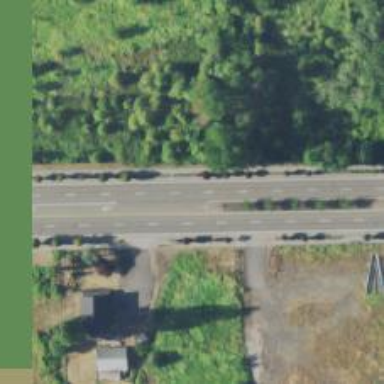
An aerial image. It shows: Retail area along trunk highway.